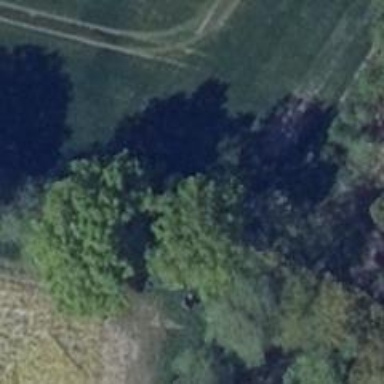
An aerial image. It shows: Row of trees in natural setting.